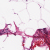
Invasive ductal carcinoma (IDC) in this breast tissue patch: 0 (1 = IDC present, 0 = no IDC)